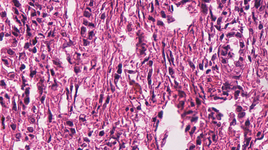
Tumor epithelial tissue: no
Tumor-associated stroma tissue: yes
Normal tissue: no